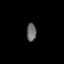
Tissue: lung
Cell type: Epithelial cells
Senescence score: 0.09407
Nuclear area (px): 173
Mean DAPI intensity: 104.237